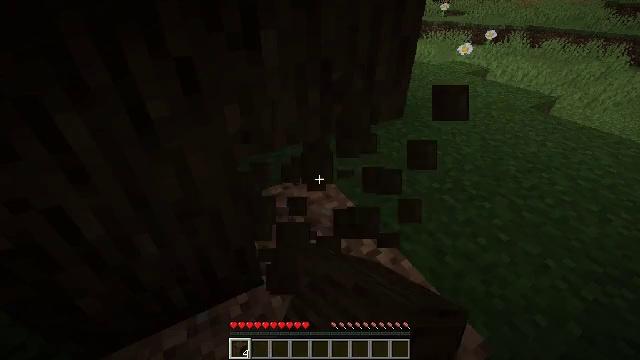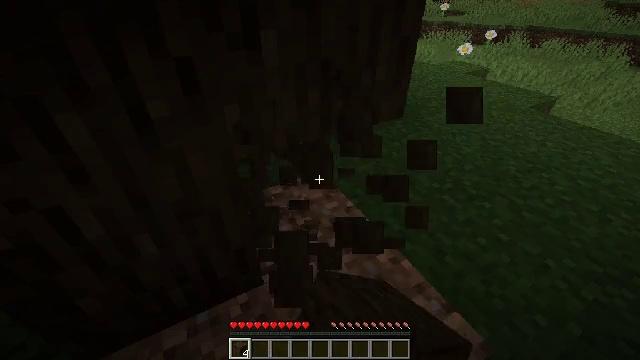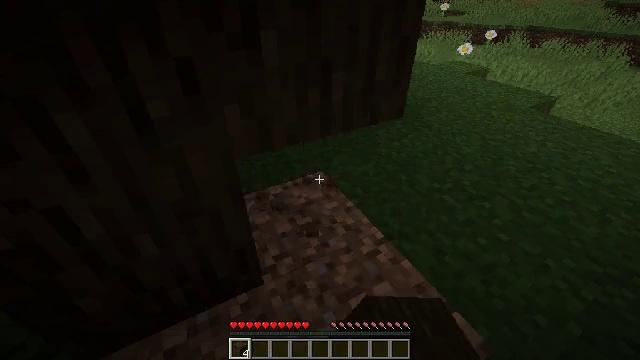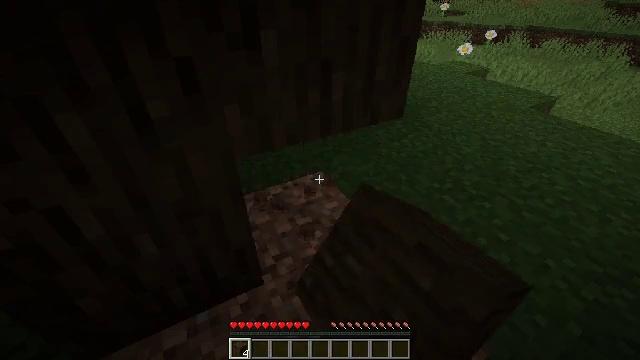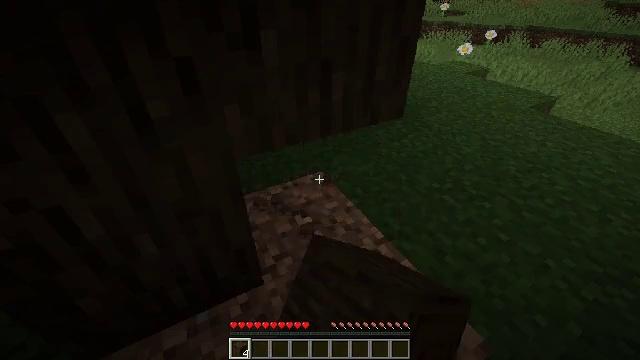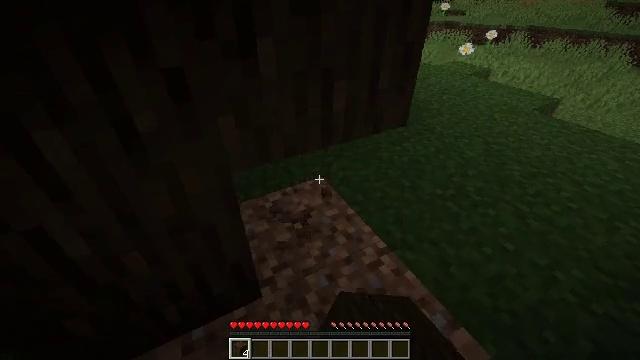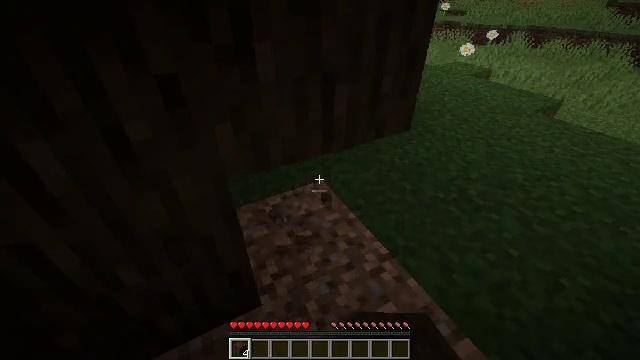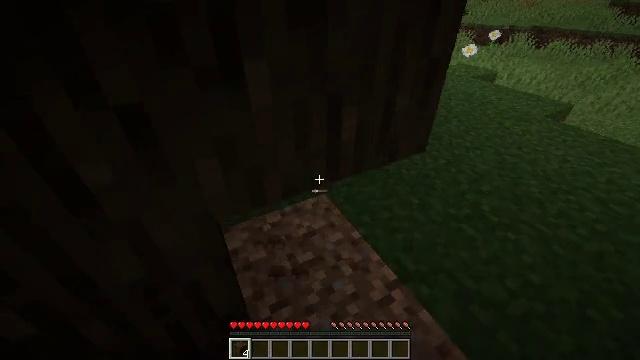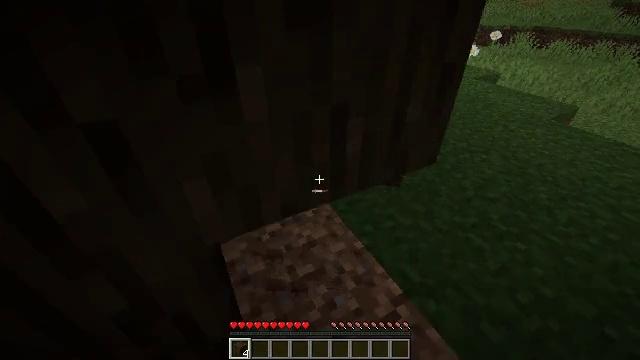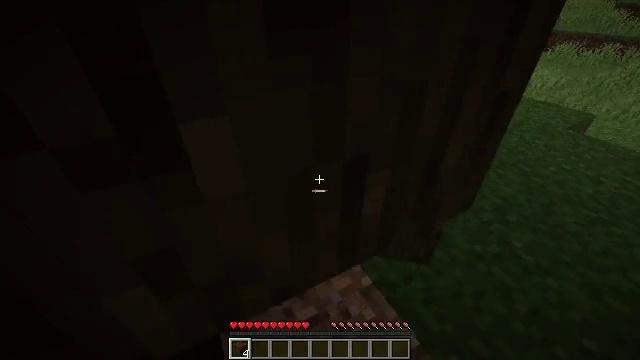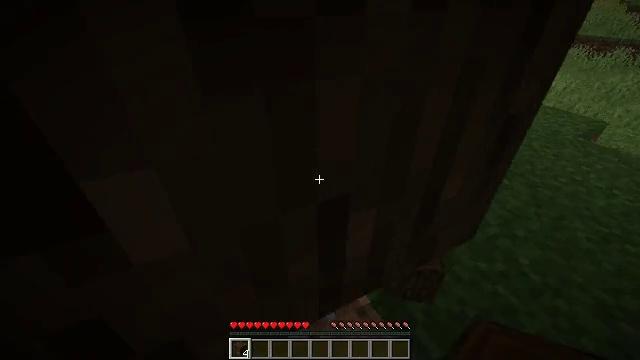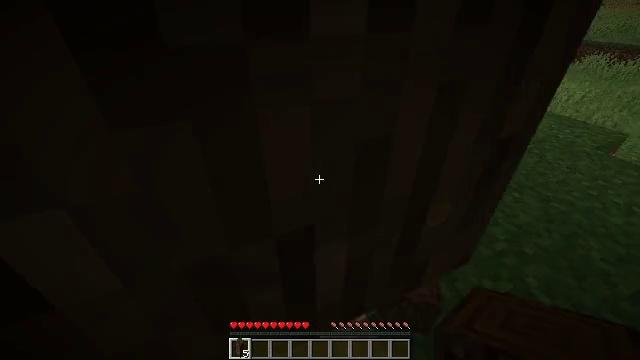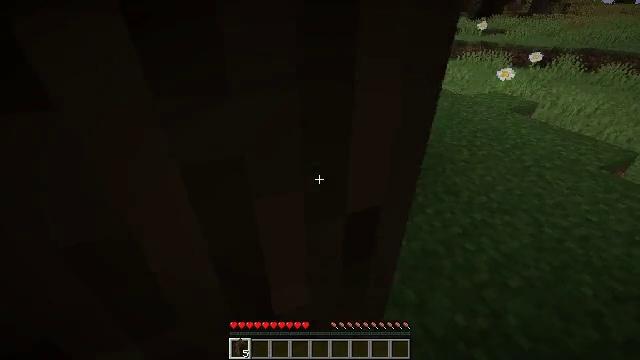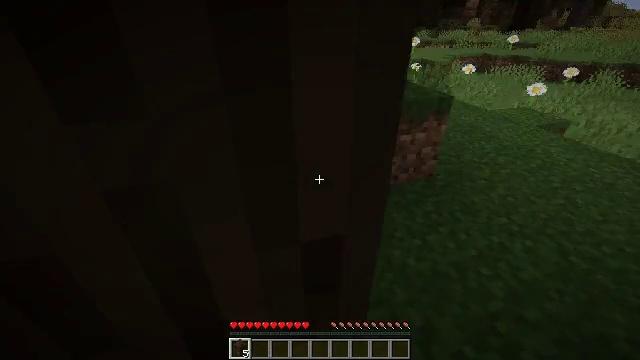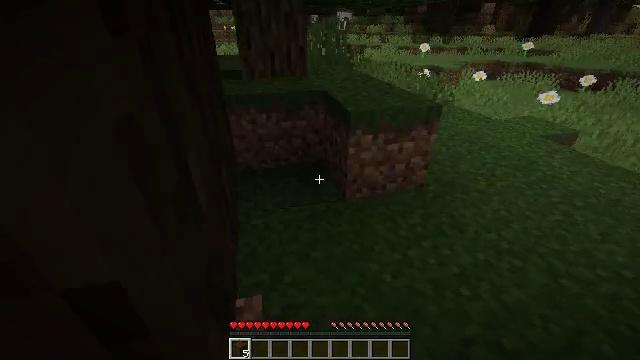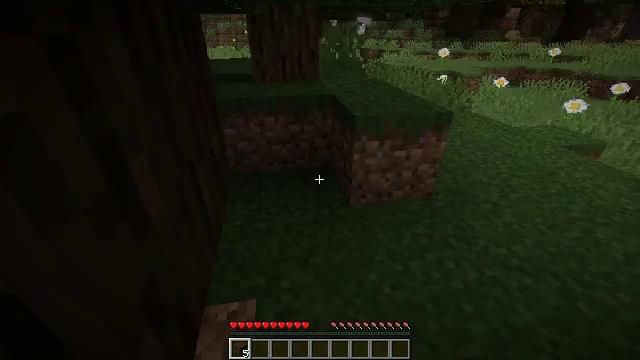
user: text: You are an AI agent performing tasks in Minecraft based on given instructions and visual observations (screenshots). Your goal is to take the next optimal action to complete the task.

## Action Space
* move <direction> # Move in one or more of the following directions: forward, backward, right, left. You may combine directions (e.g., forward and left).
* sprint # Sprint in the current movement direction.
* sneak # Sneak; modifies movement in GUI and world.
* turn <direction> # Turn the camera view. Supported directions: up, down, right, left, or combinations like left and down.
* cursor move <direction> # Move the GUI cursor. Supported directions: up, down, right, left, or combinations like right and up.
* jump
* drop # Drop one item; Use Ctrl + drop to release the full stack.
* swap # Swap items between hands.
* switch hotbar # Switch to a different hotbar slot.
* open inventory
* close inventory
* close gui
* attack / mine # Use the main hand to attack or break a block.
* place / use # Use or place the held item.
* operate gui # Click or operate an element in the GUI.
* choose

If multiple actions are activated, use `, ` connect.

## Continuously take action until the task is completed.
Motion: motion action
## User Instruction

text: Craft dark oak planks using dark oak logs in inventory crafting grid.
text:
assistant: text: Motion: attack / mine
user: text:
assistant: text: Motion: attack / mine
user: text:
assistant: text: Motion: attack / mine
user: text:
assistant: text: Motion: attack / mine
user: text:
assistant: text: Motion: move forward, attack / mine
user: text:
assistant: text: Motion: move forward
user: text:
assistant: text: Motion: move forward
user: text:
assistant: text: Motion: move forward
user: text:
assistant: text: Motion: move forward
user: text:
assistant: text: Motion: move forward and move right, turn left
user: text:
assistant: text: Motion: move forward and move right, turn left
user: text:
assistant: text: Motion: move forward and move right, turn left and up
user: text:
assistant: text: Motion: move forward and move right, turn left and up
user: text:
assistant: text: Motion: move forward and move right, turn left
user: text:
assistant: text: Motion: move forward and move right, turn left
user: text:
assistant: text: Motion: move forward and move right, turn left
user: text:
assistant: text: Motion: move forward and move right, turn left and up
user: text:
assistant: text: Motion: move forward and move right, turn left and up
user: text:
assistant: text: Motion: move forward, turn left
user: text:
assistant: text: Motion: move forward
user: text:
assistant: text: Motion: move forward
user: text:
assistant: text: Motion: move forward
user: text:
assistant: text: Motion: move forward, turn right
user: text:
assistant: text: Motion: move forward, turn right and down
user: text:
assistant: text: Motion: move forward, turn right
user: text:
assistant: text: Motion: move forward, turn right
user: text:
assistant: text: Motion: move forward
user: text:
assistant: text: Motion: move right
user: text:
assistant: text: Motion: move forward and move right
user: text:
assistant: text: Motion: move forward and move right